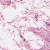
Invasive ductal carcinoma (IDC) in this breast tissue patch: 0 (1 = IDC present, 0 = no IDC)